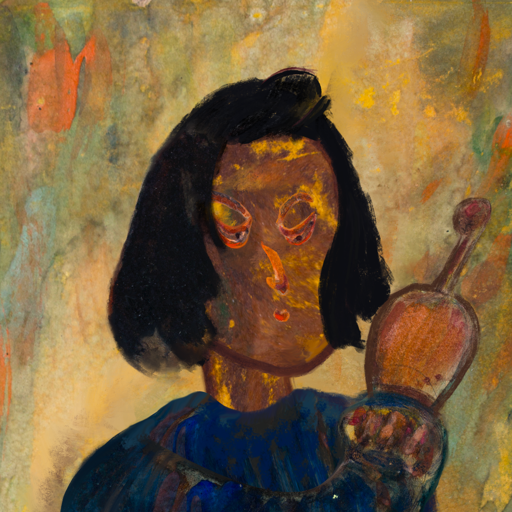
Background: Comrade, Head And Neck Side: Comrade, Face Side: Hypocrite, Bust: Pipe, Hair Side: Mosgoul, Head Accessory: Blank, Second Necklace: Blank, Necklace: Blank, Baby: Blank